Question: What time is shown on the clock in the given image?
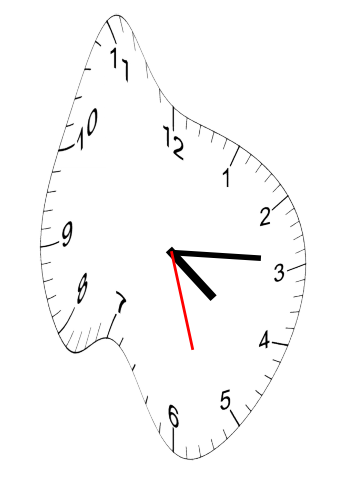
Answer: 04:14:27